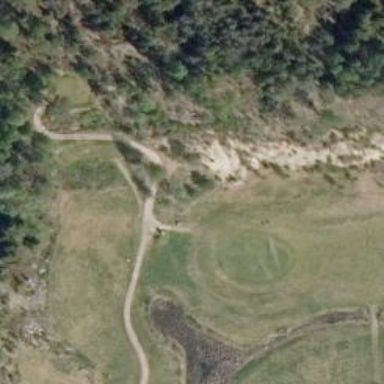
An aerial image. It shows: Path for both roads and golfers.